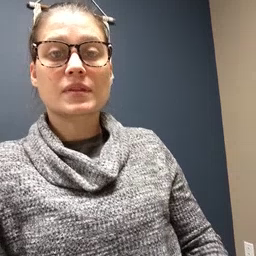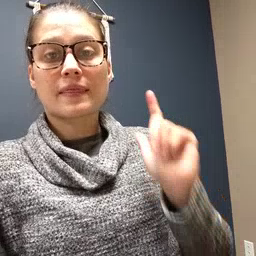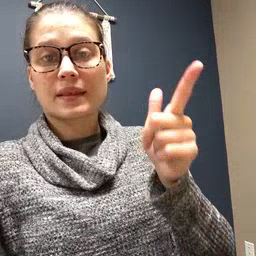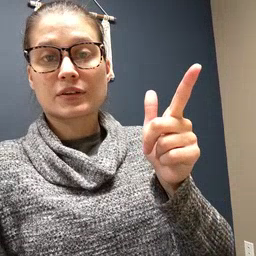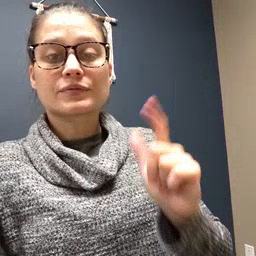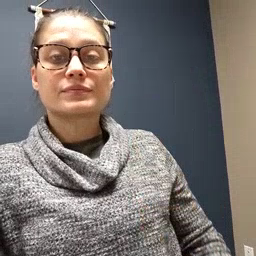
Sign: later